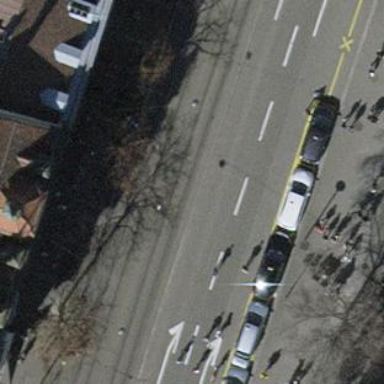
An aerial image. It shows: Taxi stand.